Question: I am trying to create a kind of square clock with Raphael JS, rather than 12 digits mine has 8 digits. I have found a great example for round clocks on this page;
<URL>
I wanted to create my clock based on this one, but I am having trouble while aligning digit dashes to their places. For the round one the base example uses some cosines and sins for calculating their places. But on the square one I want all the dashes to be aligned so that they will touch to the border of square.
Aiming something like this;

I was wondering what is the easiest and best way to calculate these dashes' places for a square one? Is there also a clean mathematical solution as used in the round clock for square one?
Here is the fiddle of my current template;
<URL>
Here is also my current template;
'''
function draw_square_clock(svgId) {
canvas = Raphael(svgId, 200, 200);
var clock = canvas.rect(3, 3, 194, 194);
clock.attr({
"fill": "#ffffff",
"stroke": "#000000",
"stroke-width": "4"
});
var hour_sign;
var text_sign;
for (i = 0.0; i < 12; i = i + 1.5) {
//How am I going to calculate these four values to align hour signs to the edges of square
var start_x = 100 + Math.round(80 * Math.cos(30 * i * Math.PI / 180));
var start_y = 100 + Math.round(80 * Math.sin(30 * i * Math.PI / 180));
var end_x = 100 + Math.round(90 * Math.cos(30 * i * Math.PI / 180));
var end_y = 100 + Math.round(90 * Math.sin(30 * i * Math.PI / 180));
hour_sign = canvas.path("M" + start_x + " " + start_y + "L" + end_x + " " + end_y);
hour_sign.attr({
"stroke-width": "6"
});
hour_sign.transform("t0,0 s2");
}
hour_hand = canvas.path("M100 100L100 50");
hour_hand.attr({
stroke: "#000000",
"stroke-width": 6
});
var pin = canvas.circle(100, 100, 8);
pin.attr("fill", "#000000");
}
$(document).ready(function() {
draw_square_clock('clock_id');
});
'''
'''
<script src="https://ajax.googleapis.com/ajax/libs/jquery/2.1.1/jquery.min.js"></script>
<script src="https://cdnjs.cloudflare.com/ajax/libs/raphael/2.1.4/raphael-min.js"></script>
<div id="clock_id"></div>
'''
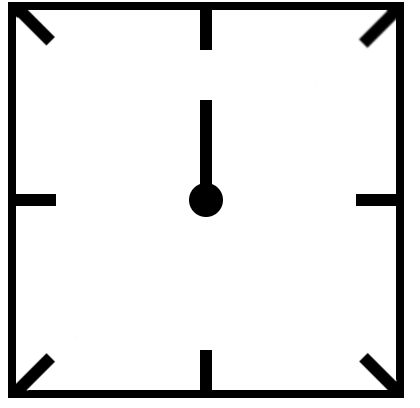
Answer:
Calculate the length of a corner tick:
'''
// length of tick a 0 degrees
var tickLengthAt0=30;
// calculate length of corner tick
var cornerTickLength=Math.sqrt(2*(tickLengthAt0*tickLengthAt0));
'''
Use trigonometry to calc each of the tick line segments:
'''
var PI=Math.PI;
var cx=150;
var cy=150;
var width=200;
var height=200;
function calcTickPoints(x0,y0,length,angle){
x1=x0+length*Math.cos(angle);
y1=y0+length*Math.sin(angle);
return({ x0:x0, y0:y0, x1:x1, y1:y1 });
}
// Use calcTickPoints to calc the points of each tick
// top-right
var TR=calcTickPoints(cx+width/2,cy-height/2,cornerTickLength,PI*3/4);
// bottom-right
var BR=calcTickPoints(cx+width/2,cy+height/2,cornerTickLength,PI*5/4);
// bottom-left
var BL=calcTickPoints(cx-width/2,cy+height/2,cornerTickLength,PI*7/4);
// top-left
var TL=calcTickPoints(cx-width/2,cy-height/2,cornerTickLength,PI*9/4);
// right
var R=calcTickPoints(cx+width/2,cy,tickLengthAt0,PI);
// bottom
var B=calcTickPoints(cx,cy+height/2,tickLengthAt0,PI*3/2);
// left
var L=calcTickPoints(cx-width/2,cy,tickLengthAt0,PI*2);
// top
var T=calcTickPoints(cx,cy-height/2,tickLengthAt0,PI/2);
'''
'''
var canvas=document.getElementById("canvas");
var ctx=canvas.getContext("2d");
var cw=canvas.width;
var ch=canvas.height;
var PI=Math.PI;
var PI2=PI*2;
var cx=150;
var cy=150;
var width=200;
var height=200;
var tickLengthAt0=30;
var cornerTickLength=Math.sqrt(2*(tickLengthAt0*tickLengthAt0));
drawFace();
function drawFace(){
// rect
ctx.strokeRect(cx-width/2,cy-height/2,width,height);
// top-right
drawTick(cx+width/2,cy-height/2,cornerTickLength,PI*3/4);
// bottom-right
drawTick(cx+width/2,cy+height/2,cornerTickLength,PI*5/4);
// bottom-left
drawTick(cx-width/2,cy+height/2,cornerTickLength,PI*7/4);
// top-left
drawTick(cx-width/2,cy-height/2,cornerTickLength,PI*9/4);
// right
drawTick(cx+width/2,cy,tickLengthAt0,PI);
// bottom
drawTick(cx,cy+height/2,tickLengthAt0,PI*3/2);
// left
drawTick(cx-width/2,cy,tickLengthAt0,PI*2);
// top
drawTick(cx,cy-height/2,tickLengthAt0,PI/2);
}
function drawTick(x0,y0,length,angle){
x1=x0+length*Math.cos(angle);
y1=y0+length*Math.sin(angle);
ctx.beginPath();
ctx.moveTo(x0,y0);
ctx.lineTo(x1,y1);
ctx.stroke();
return({ x0:x0, y0:y0, x1:x1, y1:y1 });
}
'''
'''
body{ background-color: ivory; }
#canvas{border:1px solid red; margin:0 auto; }
'''
'''
<canvas id="canvas" width=300 height=300></canvas>
'''